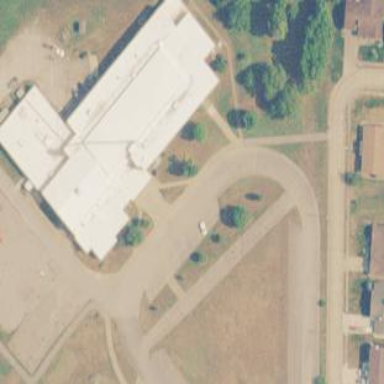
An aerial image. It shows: School building.